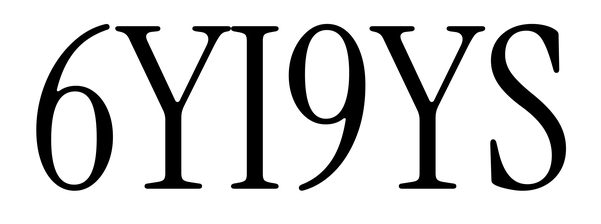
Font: InstrumentSerif-Regular